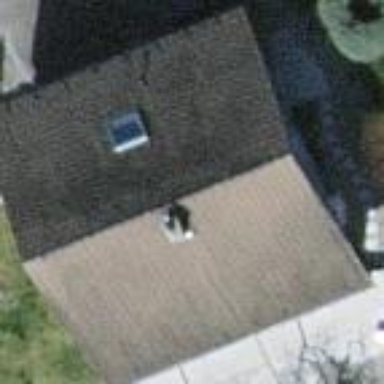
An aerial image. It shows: Detached building with gabled roof. The roof is covered with tiles and oriented across the structure.